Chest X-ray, PA view. Patient: 78 years old, sex M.
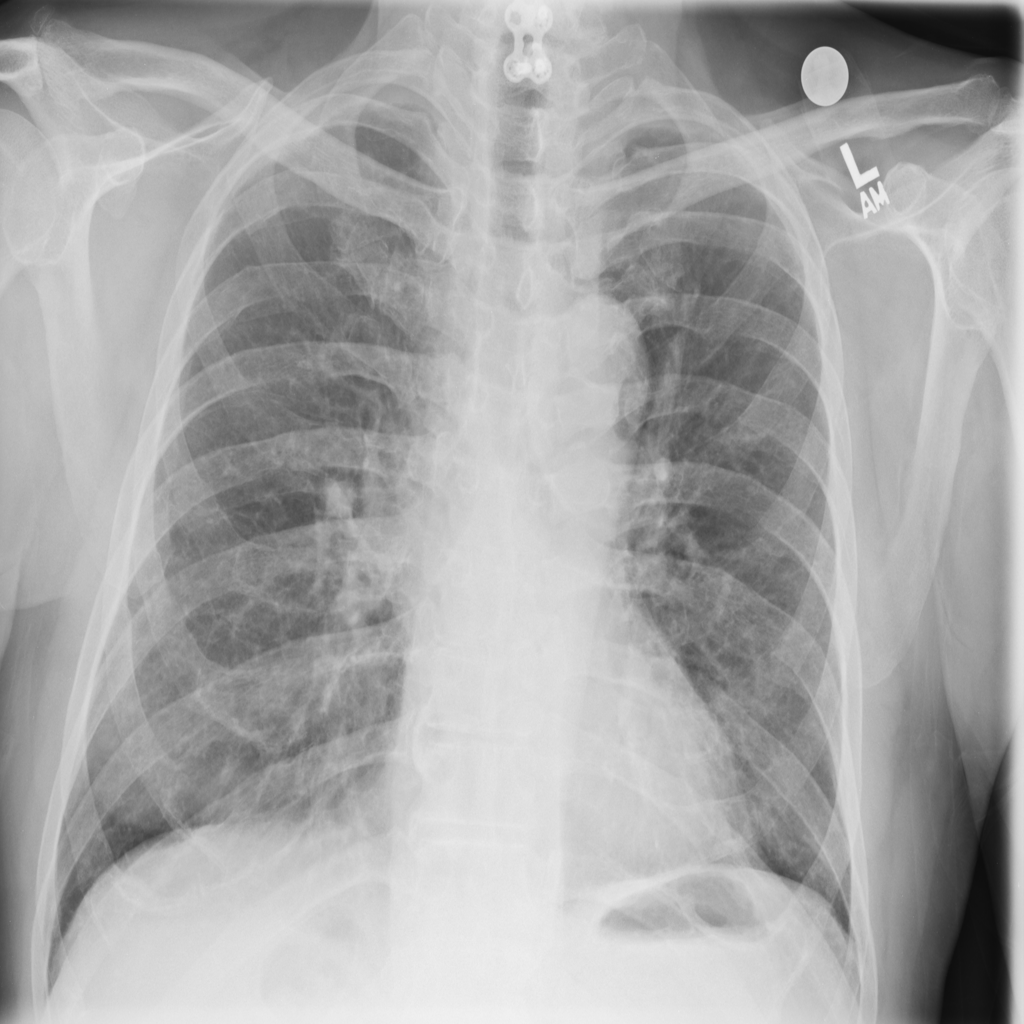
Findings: Fibrosis